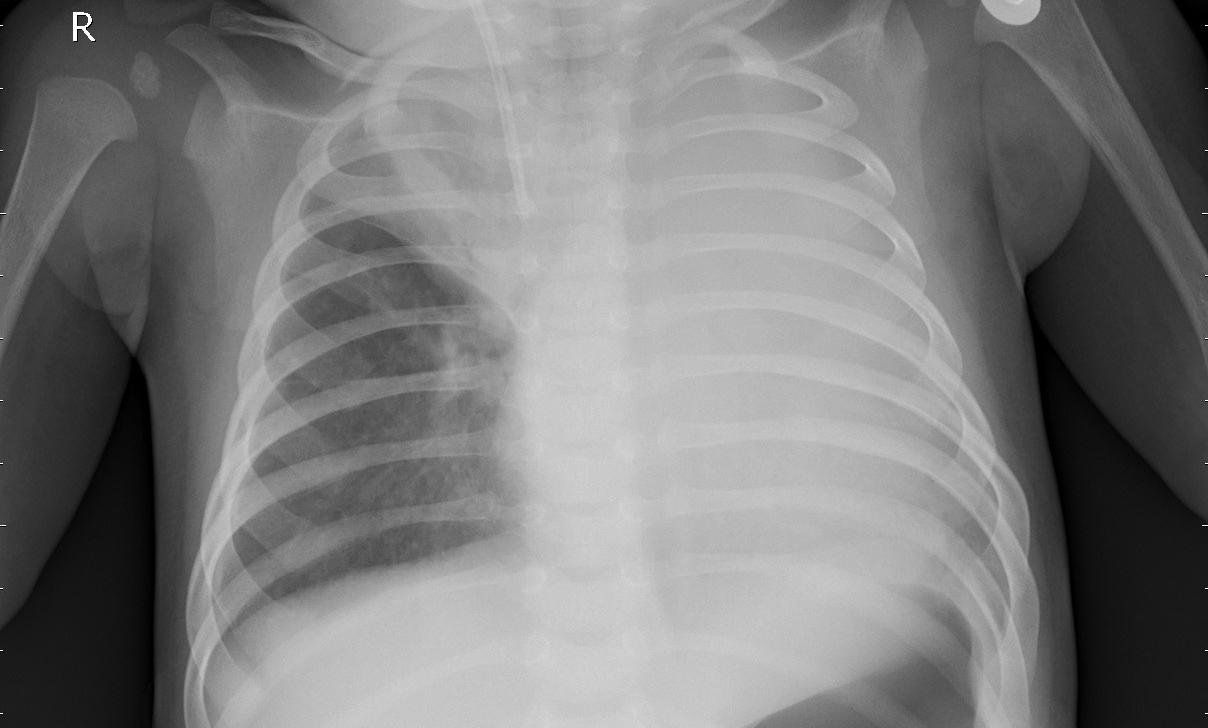
Diagnosis: PNEUMONIA